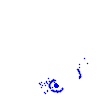
Particle: electron